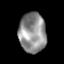
Tissue: lung
Cell type: Others
Senescence score: 0.231
Nuclear area (px): 1056
Mean DAPI intensity: 144.357